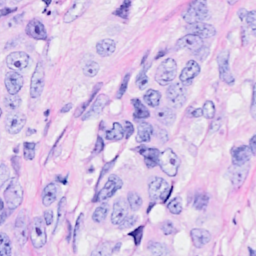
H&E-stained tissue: Breast